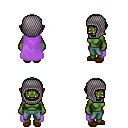
a pixel art fantasy rpg character, female body template, orc, green skin, lavender cape, teal pants, green plain hairstyle, chain hood, brown slippers, four views (front, back, left, right), 2x2 character sprite sheet, small pixel art, hard edges, no anti-aliasing